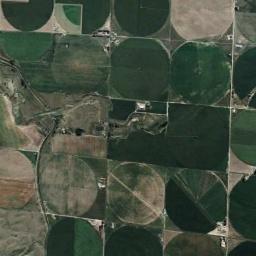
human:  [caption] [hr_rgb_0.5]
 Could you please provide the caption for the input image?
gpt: The circular farmland is divided into different areas .

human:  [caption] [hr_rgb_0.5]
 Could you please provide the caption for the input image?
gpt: There are some green circle farmland and square farmland .

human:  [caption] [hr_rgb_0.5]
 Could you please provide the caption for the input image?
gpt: Several neatly arranged circular farmlands mixed with dark green, Light green, And earth yellow, With incomplete gardens and semicircles .

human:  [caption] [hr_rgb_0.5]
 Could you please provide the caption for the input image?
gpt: Several circular farmlands with different colors are neatly arranged on the ground and some square farmlands beside .

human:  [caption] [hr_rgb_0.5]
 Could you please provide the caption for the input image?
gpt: There are some circular farmlands of the same size arranged neatly .